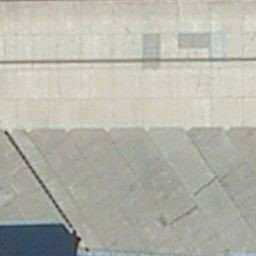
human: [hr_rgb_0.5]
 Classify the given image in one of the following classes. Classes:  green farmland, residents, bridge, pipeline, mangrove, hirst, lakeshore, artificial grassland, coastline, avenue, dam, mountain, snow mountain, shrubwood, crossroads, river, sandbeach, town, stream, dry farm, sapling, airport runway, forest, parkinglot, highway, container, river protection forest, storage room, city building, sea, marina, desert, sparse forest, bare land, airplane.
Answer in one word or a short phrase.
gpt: airport runway